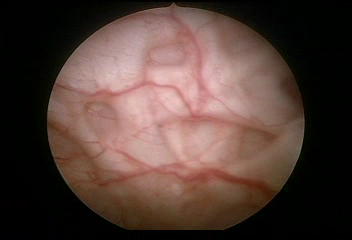
Modality: WLC
Class: Normal mucosa
Bladder cancer association: No